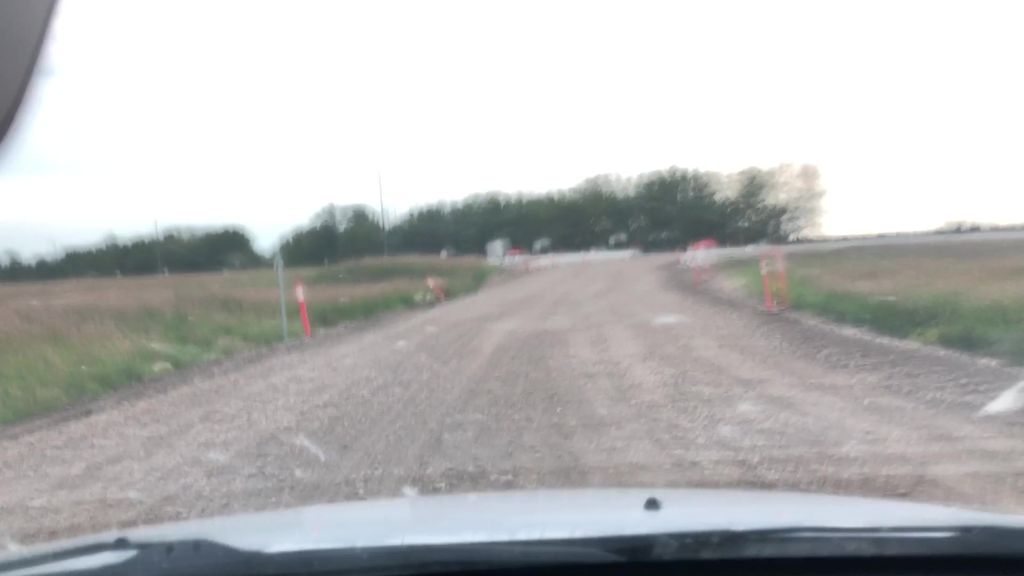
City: edmonton